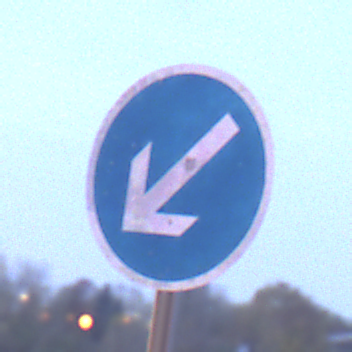
Verkehrszeichen: VorgeschriebeneVorbeifahrtLinks
Umgebung: Outdoor, Urban
Tageszeit: Night
Wetter: PartlyCloudy
Licht: Artificial
Jahreszeit: NotSpecified
Kontrast: HighContrast